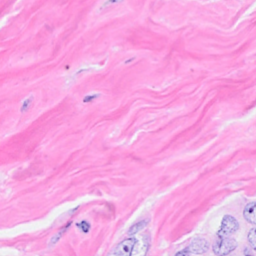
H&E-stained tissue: Breast